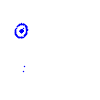
Particle: kaon